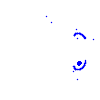
Particle: electron